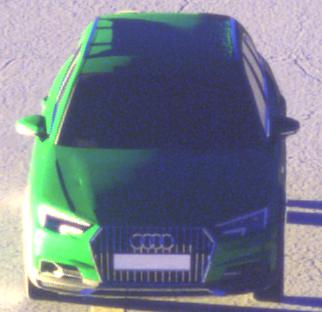
Make: Audi
Model: A4 Allroad 45 TFSI
Detailed model: A4 (B9) allroad
Model produced from: 2019/02
Model produced until: 2019/05
Doors: 5
Color: green
Road condition: dry road
Daytime: sunrise or sunset
Contrast: high contrast